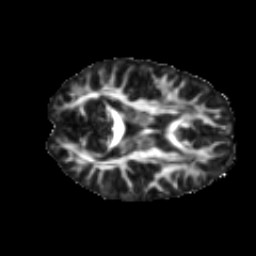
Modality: FA
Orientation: axial
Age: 12
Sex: male
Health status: ill
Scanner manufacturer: ge
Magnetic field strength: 3 T
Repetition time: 6.752 s
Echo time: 0.079 s